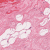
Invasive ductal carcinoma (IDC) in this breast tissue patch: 0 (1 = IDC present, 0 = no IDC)